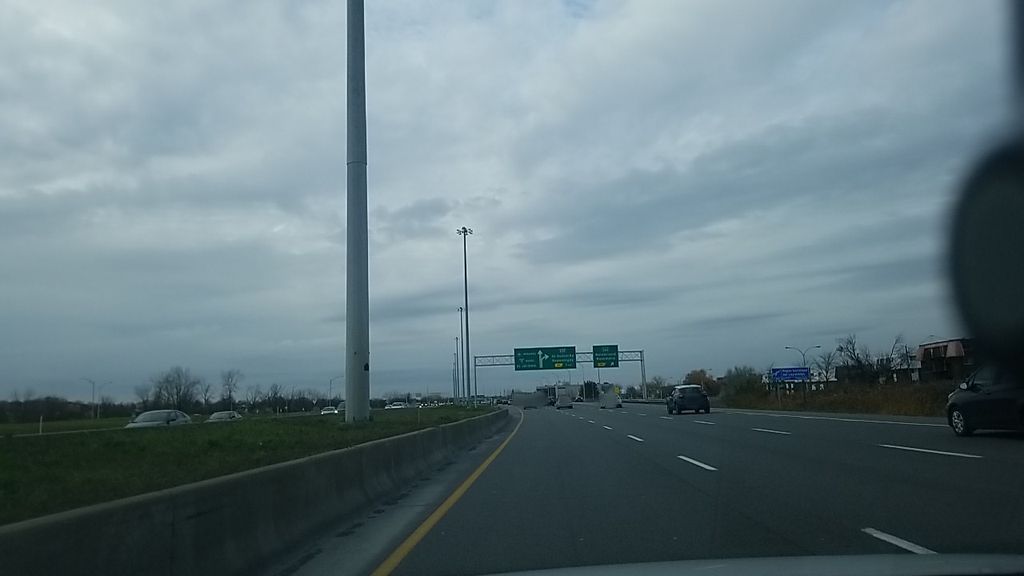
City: montreal